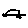
Label: car